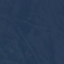
Label: SeaLake